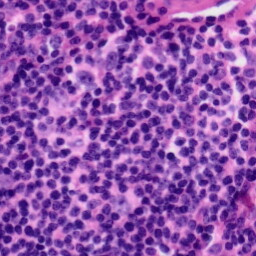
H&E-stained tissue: Tonsil